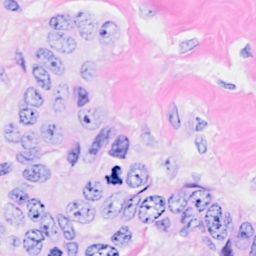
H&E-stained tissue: Breast